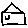
Label: house